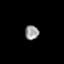
Tissue: prostate
Cell type: T cells
Senescence score: 0.2964
Nuclear area (px): 195
Mean DAPI intensity: 151.938